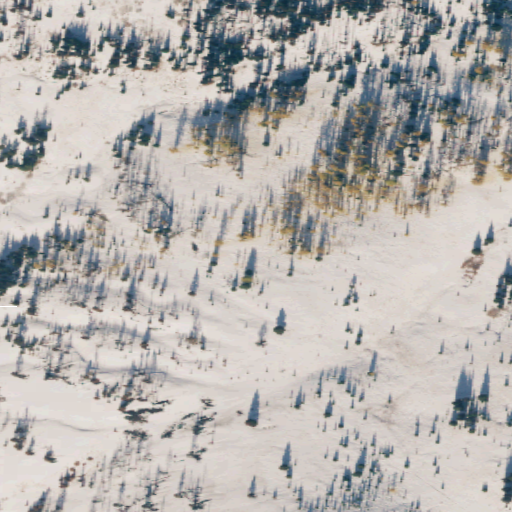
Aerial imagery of gap in Washington named Park Pass containing grassland, evergreen forest, shrub, and high intensity development